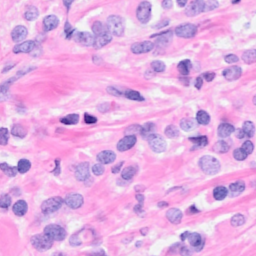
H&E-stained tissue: Breast